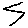
Label: zigzag